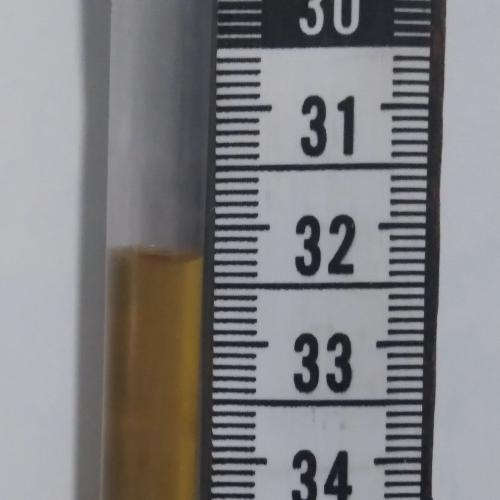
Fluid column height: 32.3 cm